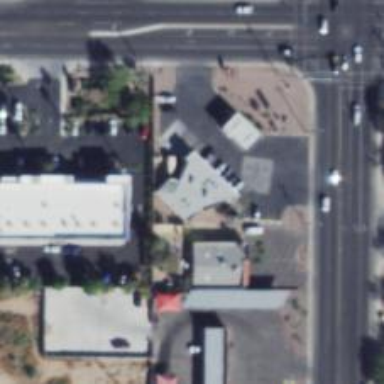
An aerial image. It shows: Convenience shop.